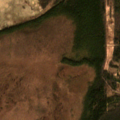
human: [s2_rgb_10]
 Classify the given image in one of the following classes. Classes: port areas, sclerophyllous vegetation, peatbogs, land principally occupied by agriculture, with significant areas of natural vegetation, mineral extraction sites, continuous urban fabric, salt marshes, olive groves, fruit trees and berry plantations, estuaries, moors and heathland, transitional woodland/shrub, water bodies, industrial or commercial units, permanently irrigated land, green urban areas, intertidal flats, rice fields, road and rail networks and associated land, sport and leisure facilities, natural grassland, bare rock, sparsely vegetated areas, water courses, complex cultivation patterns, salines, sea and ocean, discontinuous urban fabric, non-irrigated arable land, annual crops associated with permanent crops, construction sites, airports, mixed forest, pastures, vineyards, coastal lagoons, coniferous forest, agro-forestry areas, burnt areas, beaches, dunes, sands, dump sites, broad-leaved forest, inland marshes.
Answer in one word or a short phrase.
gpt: non-irrigated arable land, land principally occupied by agriculture, with significant areas of natural vegetation, broad-leaved forest, coniferous forest, mixed forest, peatbogs